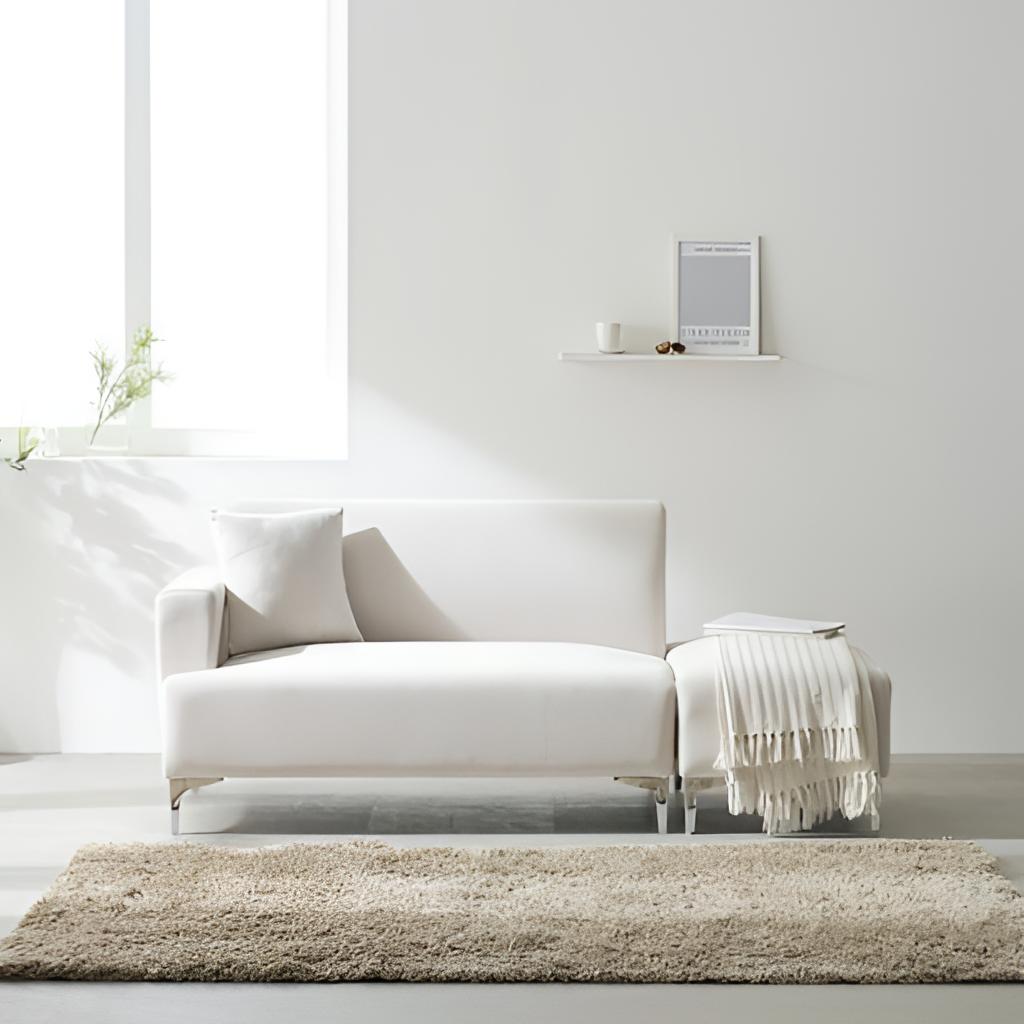
living room, white fabric chaise lounge, wood flooring, with plank pattern, white paint wallpaper, with solid pattern, minimalist